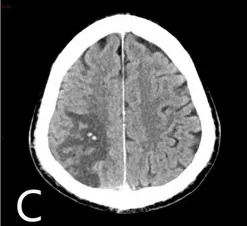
Coronary angiography and cerebral CT. Coronary angiography showed a total occlusion at the mid-left anterior descending branch (red arrow). (C) Axial cerebral CT showed hypodensity in the right parietooccipital lobe, with two spotted hyperdense areas.
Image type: radiology (ct)